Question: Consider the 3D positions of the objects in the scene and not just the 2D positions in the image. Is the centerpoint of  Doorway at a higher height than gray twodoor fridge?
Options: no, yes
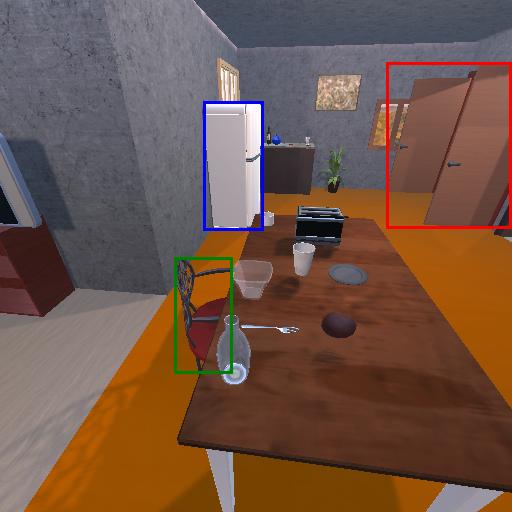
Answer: no